Field crop: maize
Growth stage: 2
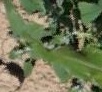
Species: maize